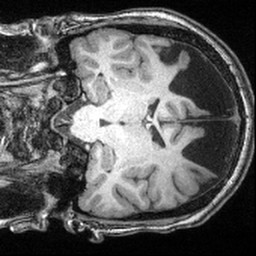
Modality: T1w
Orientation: coronal
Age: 13
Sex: male
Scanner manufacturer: siemens
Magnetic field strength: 3 T
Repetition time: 2.4 s
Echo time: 0.00374 s